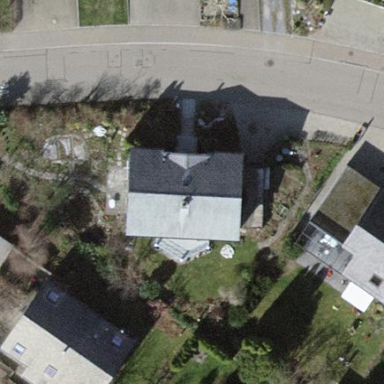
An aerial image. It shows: Detached building.